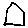
Label: house